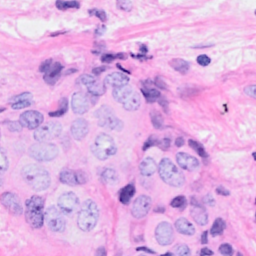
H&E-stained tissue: Breast